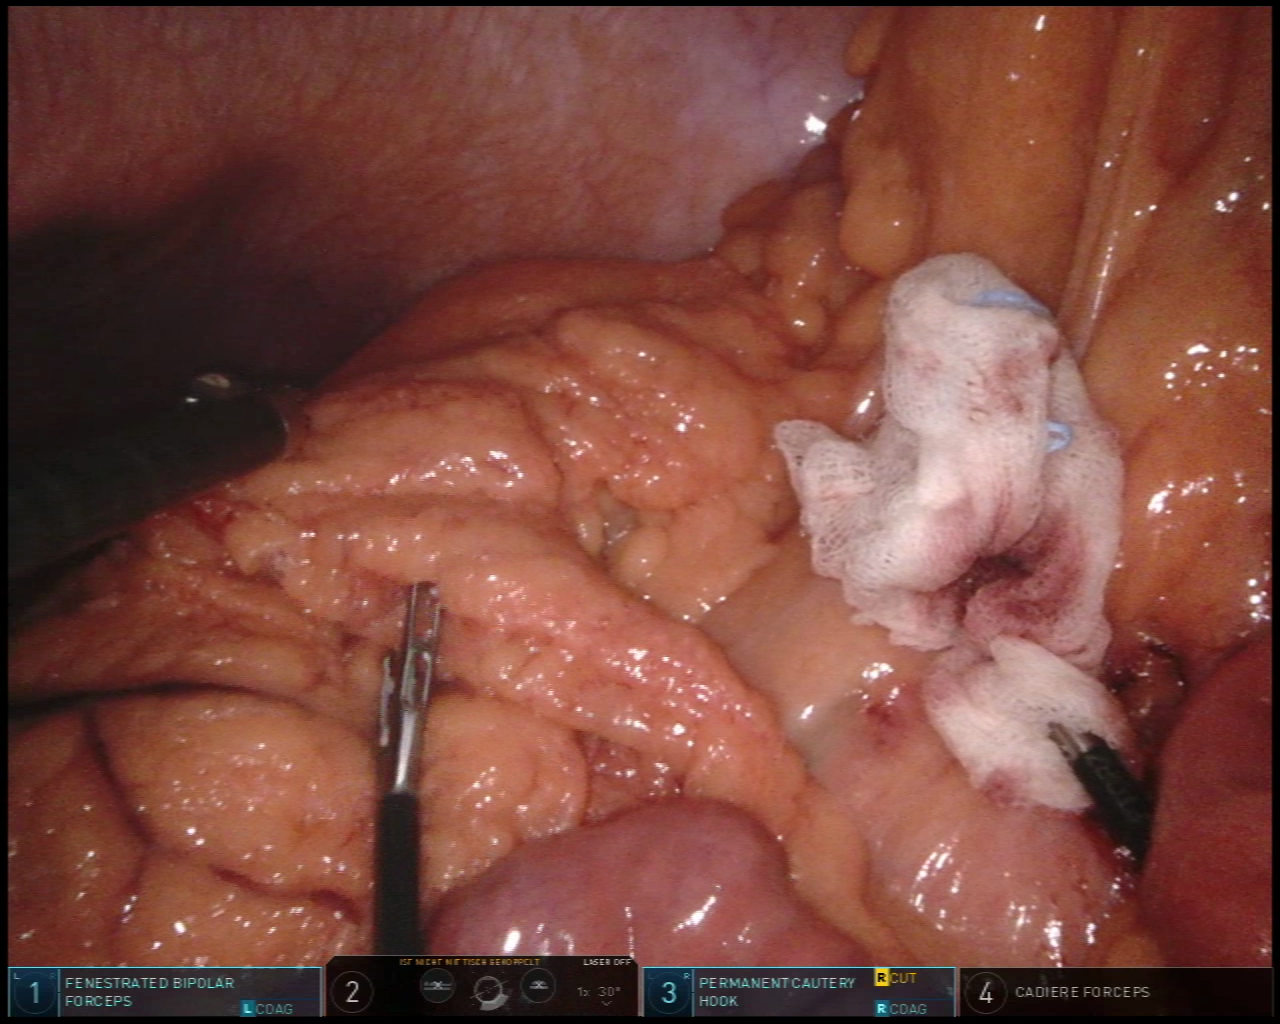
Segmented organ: abdominal_wall
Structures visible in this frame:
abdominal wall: yes
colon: yes
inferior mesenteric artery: no
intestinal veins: no
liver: no
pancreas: no
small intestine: yes
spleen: no
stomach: no
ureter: no
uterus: no
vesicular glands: no